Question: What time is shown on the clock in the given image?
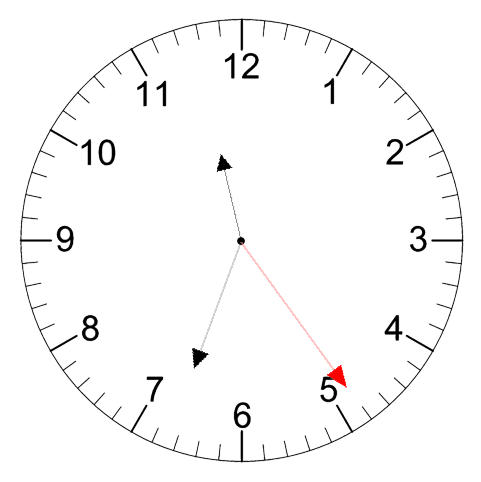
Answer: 11:33:24